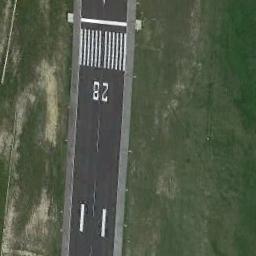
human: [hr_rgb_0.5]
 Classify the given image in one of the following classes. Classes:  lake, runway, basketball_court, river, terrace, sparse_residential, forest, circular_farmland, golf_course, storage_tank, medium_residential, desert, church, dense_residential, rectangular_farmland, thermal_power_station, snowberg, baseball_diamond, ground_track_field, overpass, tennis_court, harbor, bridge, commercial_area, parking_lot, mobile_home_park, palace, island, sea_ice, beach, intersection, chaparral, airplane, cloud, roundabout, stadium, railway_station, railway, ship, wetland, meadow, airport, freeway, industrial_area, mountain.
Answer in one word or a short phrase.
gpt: runway